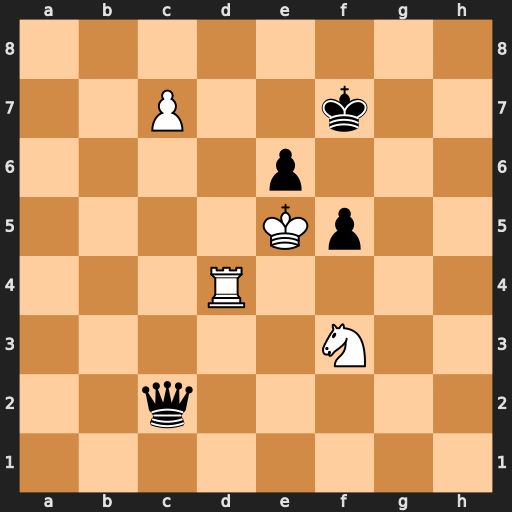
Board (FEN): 8/2P2k2/4p3/4Kp2/3R4/5N2/2q5/8
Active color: w
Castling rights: -
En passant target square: -
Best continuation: Kd6 Ke8 Ne5